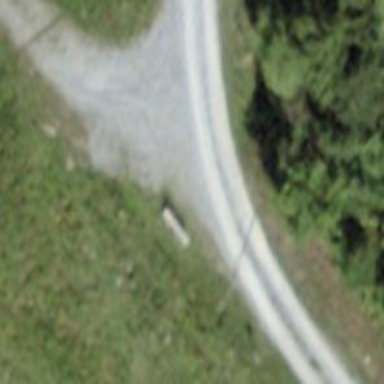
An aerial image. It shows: Bench for seating.